Question: I'm stuck with a seemingly very simple app that I'm trying to develop
Basically, I have a UITable, and two buttons: red/blue
When a button is pressed, a row with corresponding title of that button is append to the table

I'm overwhelmed by how complicated UITableView has to be implemented (datasource, delegate, resuable identifier, etc)
Can anyone help me out with this, preferably show me detailed codes
For my Buttons, I have something like this
'''
- (IBAction)buttonPressed:(UIButton *)sender{
NSString *item = sender.currentTitle;
[self.cellArray addObject:item];
[self.myTable reloadData];
}
-(NSInteger)tableView:(UITableView *)tableView numberOfRowsInSection:(NSInteger)section
{
return self.cellArray.count;
}
-(UITableViewCell *)tableView:(UITableView *)tableView cellForRowAtIndexPath:(NSIndexPath *)indexPath
{
static NSString *CellIdentifier = @"The Table Cell";
self.myTableCell = [tableView dequeueReusableCellWithIdentifier:CellIdentifier];
if (self.myTableCell == nil) {
self.myTableCell = [[UITableViewCell alloc] initWithStyle:UITableViewCellStyleDefault reuseIdentifier:CellIdentifier];
}
self.myTableCell.textLabel.text = [self.cellArray objectAtIndex:indexPath.row];
return self.myTableCell;
}
'''
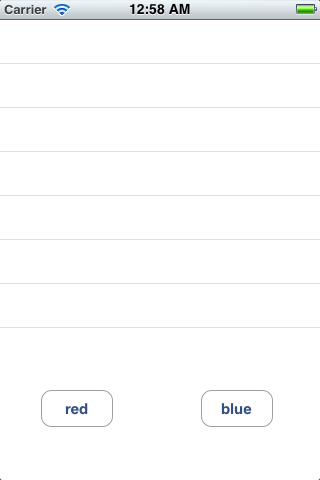
Answer: Since you are learning this..i will post a simple solution.
Make add a member variable 'NSMutableArray *cellArrays';
initialize it in your 'viewDidLoad'
in 'buttonPressed' check;
'''
if([@"red" isEqualToString:[YourButton titleForState:UIControlStateNormal]])
{
[self.cellArrays addObject:@"red"];
}
else
{
[self.cellArrays addObject:@"blue"];
}
[self.YOURTABLEVIEW reloadData];
'''
Now in your table view datasource method
'''
-(NSInteger)tableView:(UITableView *)tableView numberOfRowsInSection:(NSInteger)section
{
return self.cellArrays.count;
}
-(UITableViewCell *)tableView:(UITableView *)tableView cellForRowAtIndexPath:(NSIndexPath *)indexPath
{
//in between your code;
YOURCELL.textlabel.text = [self.cellArrays objectAtIndex : indexpath.row];
}
'''
Try this ..